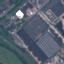
Label: Industrial